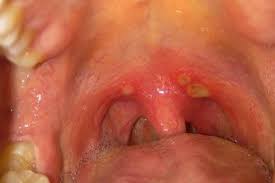
Condition: Mouth Ulcer